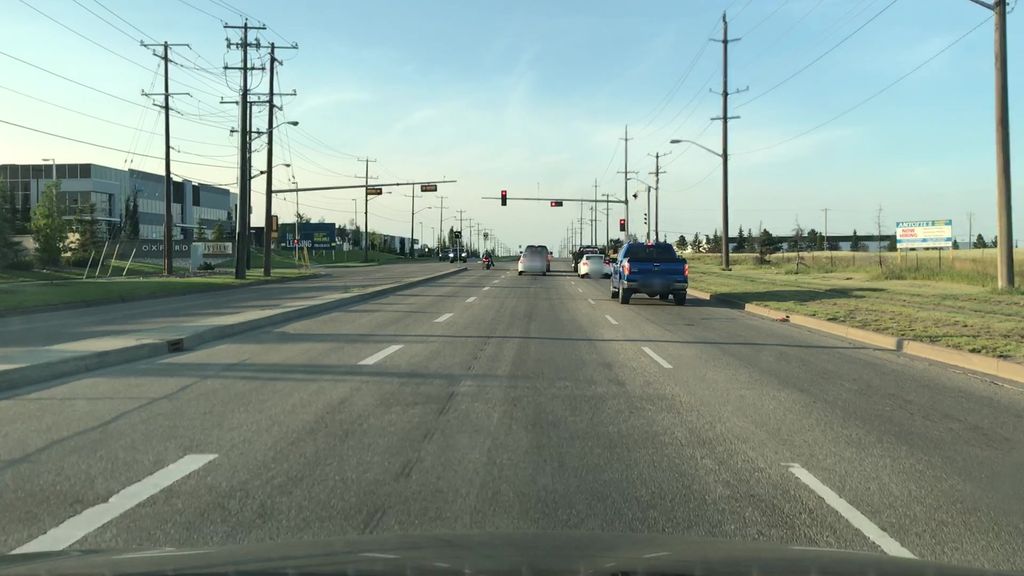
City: edmonton